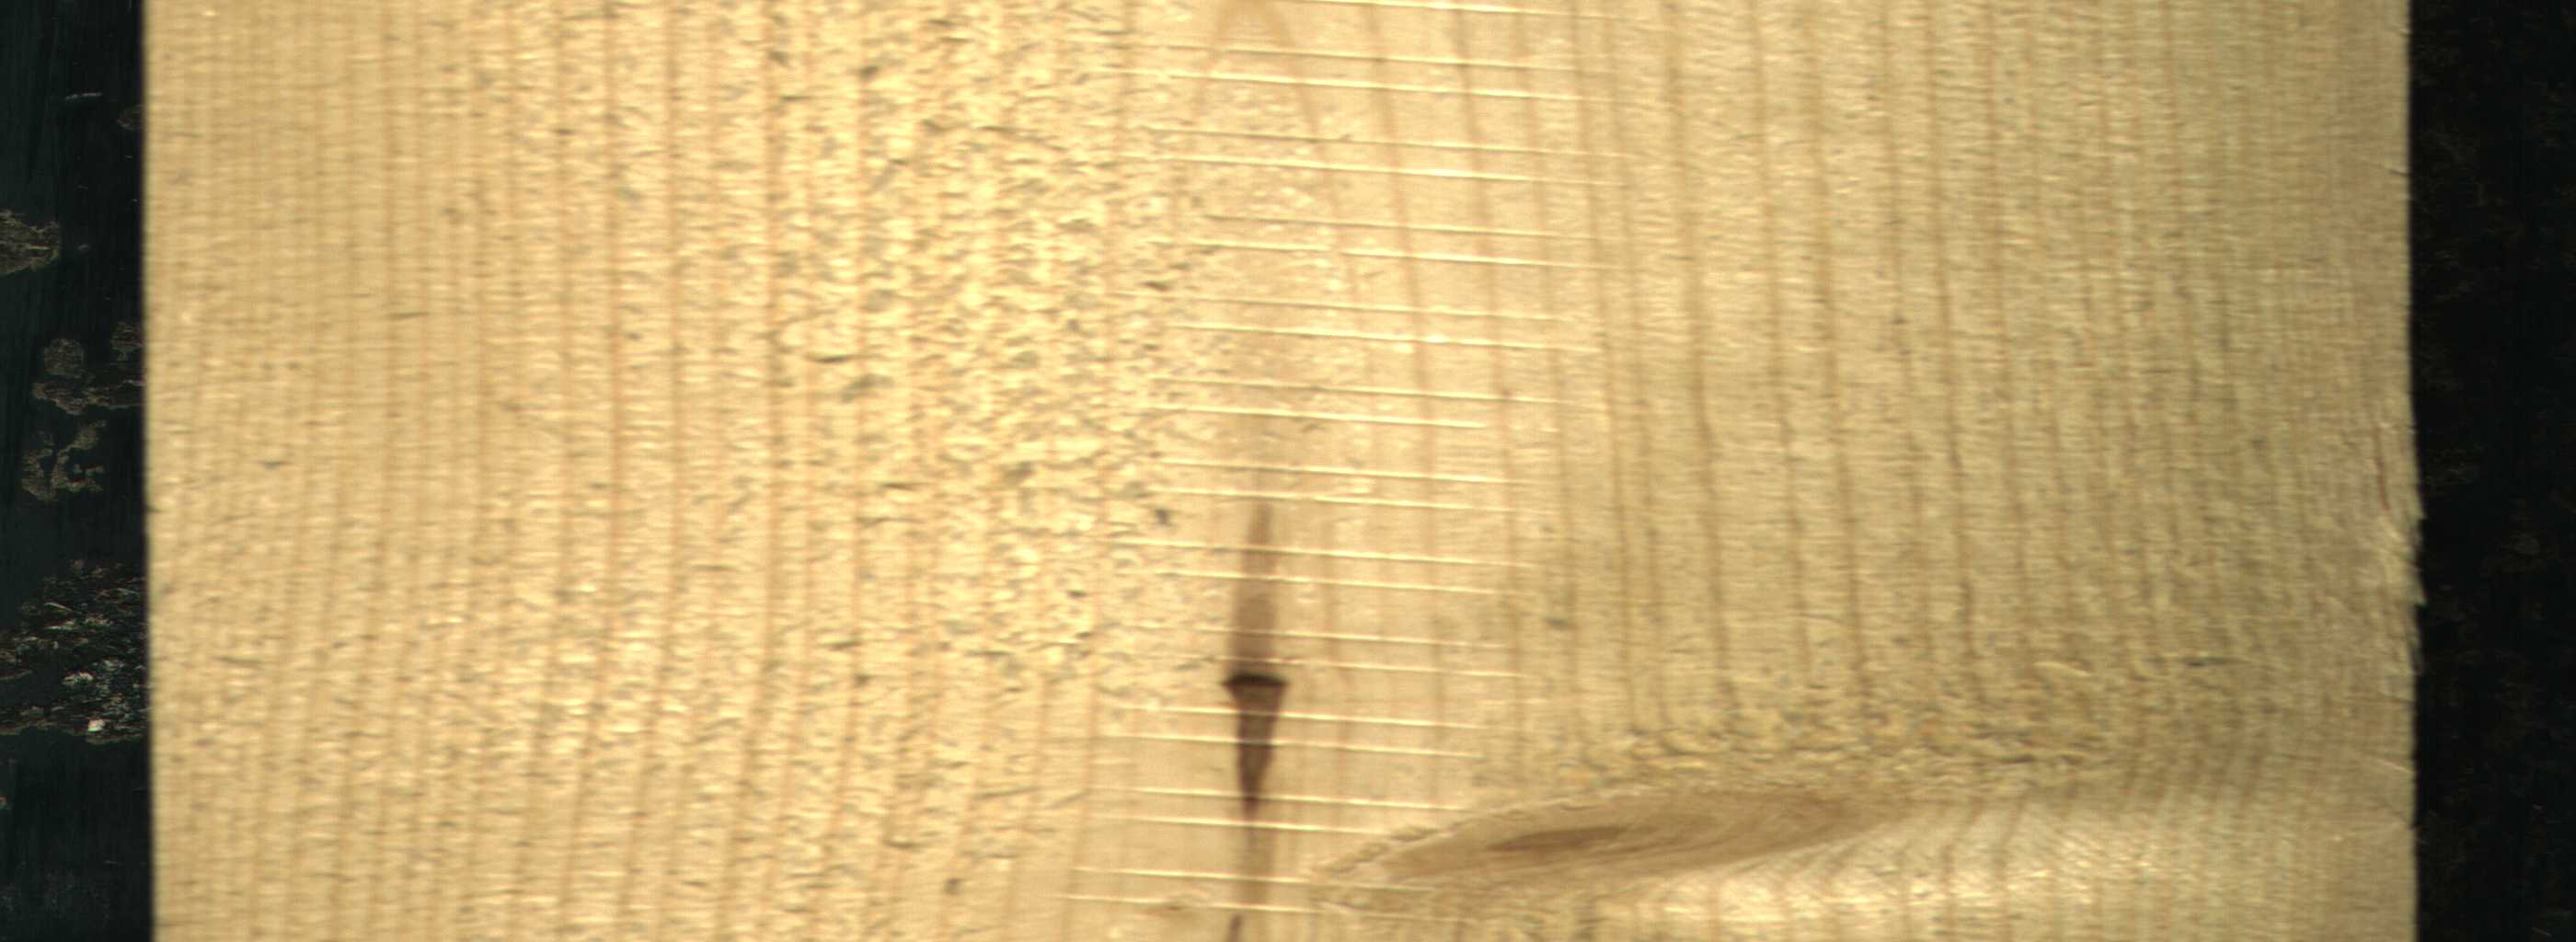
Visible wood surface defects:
Marrow
Live_Knot